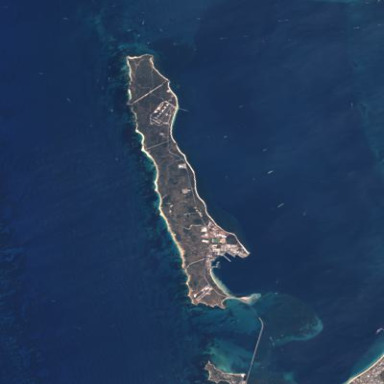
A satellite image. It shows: Island with coastline. It is military base with the landuse designated for military purposes.